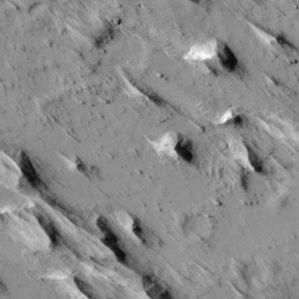
Label: non_frost